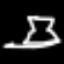
Label: hourglass